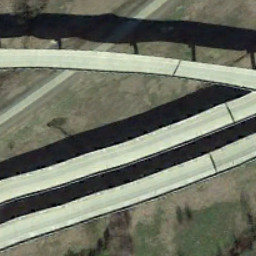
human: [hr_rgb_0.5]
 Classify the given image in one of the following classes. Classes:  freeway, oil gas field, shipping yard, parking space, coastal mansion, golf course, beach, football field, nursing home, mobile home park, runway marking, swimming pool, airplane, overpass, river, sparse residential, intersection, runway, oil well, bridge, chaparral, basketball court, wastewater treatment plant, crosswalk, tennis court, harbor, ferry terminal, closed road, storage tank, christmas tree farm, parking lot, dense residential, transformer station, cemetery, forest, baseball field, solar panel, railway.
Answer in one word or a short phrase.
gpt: overpass